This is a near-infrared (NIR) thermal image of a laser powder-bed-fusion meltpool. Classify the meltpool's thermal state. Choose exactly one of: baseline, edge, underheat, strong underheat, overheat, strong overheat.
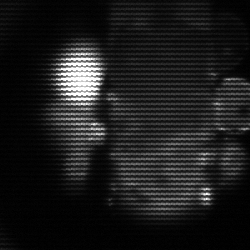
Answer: strong underheat